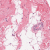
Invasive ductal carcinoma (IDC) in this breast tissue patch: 0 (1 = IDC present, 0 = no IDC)